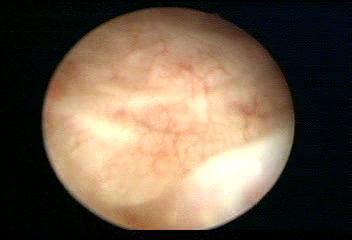
Modality: WLC
Class: Normal mucosa
Bladder cancer association: No